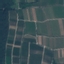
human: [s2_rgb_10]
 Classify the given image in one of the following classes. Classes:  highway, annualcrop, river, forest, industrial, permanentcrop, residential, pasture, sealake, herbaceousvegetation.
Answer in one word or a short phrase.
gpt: PermanentCrop